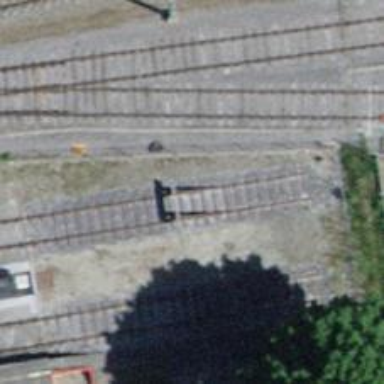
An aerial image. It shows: Railway buffer stop.